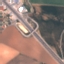
Land use / land cover: Highway